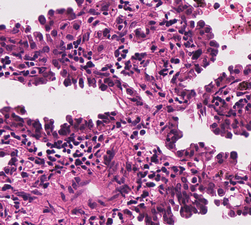
Tumor epithelial tissue: yes
Tumor-associated stroma tissue: yes
Normal tissue: no